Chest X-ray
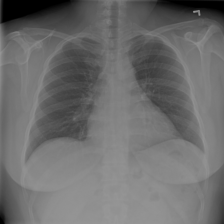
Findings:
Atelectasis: negative
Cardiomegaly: positive
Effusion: positive
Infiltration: negative
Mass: negative
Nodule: negative
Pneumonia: negative
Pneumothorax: negative
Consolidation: negative
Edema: negative
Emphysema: negative
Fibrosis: negative
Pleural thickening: negative
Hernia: negative